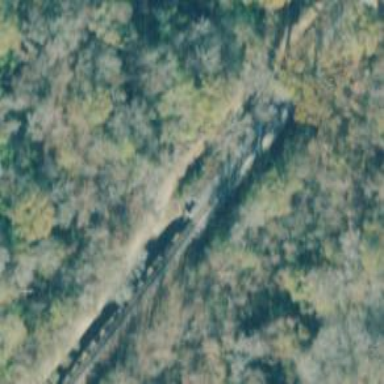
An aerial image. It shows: Railway track.